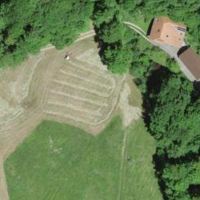
EUNIS habitat code: 24
Species observed at this site:
Acer pseudoplatanus